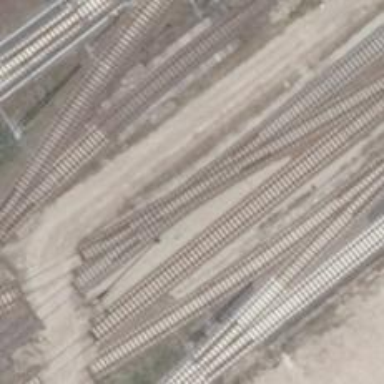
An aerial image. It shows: Railway switch.